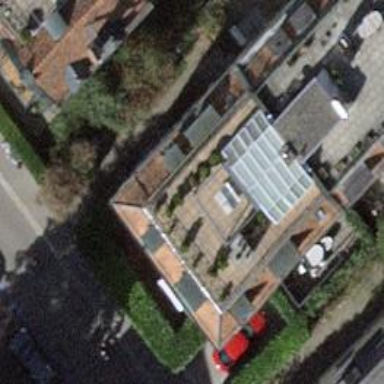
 with its orientation across the structure."